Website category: auto
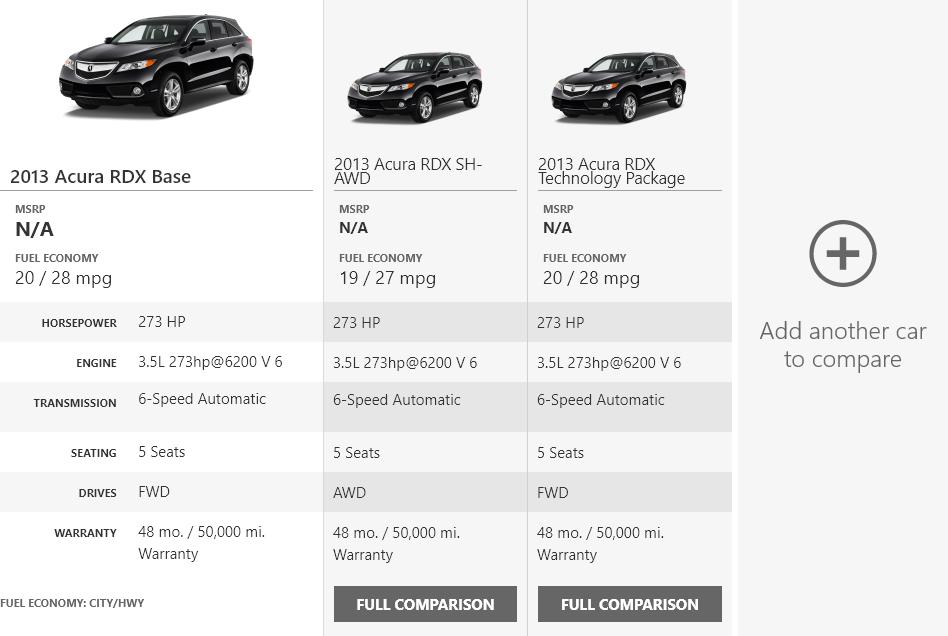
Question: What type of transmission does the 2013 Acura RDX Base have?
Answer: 6-Speed Automatic

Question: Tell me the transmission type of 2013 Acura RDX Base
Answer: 6-Speed Automatic

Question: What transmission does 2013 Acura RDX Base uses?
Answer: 6-Speed Automatic

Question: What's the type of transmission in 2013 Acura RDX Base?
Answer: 6-Speed Automatic

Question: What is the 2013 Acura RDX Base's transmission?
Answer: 6-Speed Automatic

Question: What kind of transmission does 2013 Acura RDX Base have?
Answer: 6-Speed Automatic

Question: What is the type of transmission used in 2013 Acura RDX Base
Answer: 6-Speed Automatic

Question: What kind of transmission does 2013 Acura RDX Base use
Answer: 6-Speed Automatic

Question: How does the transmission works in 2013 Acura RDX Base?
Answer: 6-Speed Automatic

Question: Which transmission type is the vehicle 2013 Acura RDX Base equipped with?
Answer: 6-Speed Automatic

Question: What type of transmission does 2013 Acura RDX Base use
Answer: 6-Speed Automatic

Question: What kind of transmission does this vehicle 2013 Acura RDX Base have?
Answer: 6-Speed Automatic

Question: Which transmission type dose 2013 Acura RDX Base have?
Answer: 6-Speed Automatic

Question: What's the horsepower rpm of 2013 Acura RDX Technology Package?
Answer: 273 HP

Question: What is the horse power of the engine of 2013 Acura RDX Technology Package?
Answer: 273 HP

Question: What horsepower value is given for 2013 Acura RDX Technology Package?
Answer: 273 HP

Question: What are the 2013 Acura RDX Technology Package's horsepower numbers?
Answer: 273 HP

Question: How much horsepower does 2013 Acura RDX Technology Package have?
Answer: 273 HP

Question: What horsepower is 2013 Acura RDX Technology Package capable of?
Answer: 273 HP

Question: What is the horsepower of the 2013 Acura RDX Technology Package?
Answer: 273 HP

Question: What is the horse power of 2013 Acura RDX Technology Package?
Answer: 273 HP

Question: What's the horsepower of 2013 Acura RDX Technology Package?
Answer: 273 HP

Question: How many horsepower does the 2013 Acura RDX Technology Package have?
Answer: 273 HP

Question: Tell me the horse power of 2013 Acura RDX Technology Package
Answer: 273 HP

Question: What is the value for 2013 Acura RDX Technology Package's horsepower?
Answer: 273 HP

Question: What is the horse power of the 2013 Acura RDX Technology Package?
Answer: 273 HP

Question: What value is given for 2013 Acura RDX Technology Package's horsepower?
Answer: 273 HP

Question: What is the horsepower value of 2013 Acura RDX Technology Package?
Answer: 273 HP

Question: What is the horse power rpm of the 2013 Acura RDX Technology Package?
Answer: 273 HP

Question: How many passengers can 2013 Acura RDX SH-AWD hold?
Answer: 5 Seats

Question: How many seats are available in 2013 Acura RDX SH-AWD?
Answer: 5 Seats

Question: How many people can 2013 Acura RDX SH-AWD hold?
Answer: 5 Seats

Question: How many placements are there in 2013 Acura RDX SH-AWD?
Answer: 5 Seats

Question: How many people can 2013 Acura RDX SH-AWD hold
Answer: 5 Seats

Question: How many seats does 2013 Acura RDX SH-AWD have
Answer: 5 Seats

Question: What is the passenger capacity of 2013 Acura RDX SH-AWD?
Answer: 5 Seats

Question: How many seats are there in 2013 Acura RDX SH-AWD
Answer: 5 Seats

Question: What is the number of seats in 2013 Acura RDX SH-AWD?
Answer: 5 Seats

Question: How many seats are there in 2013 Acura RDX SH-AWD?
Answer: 5 Seats

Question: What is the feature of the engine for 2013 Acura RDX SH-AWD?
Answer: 3.5L 273hp@6200 V 6

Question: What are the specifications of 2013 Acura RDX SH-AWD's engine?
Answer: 3.5L 273hp@6200 V 6

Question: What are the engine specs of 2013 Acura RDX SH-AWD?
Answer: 3.5L 273hp@6200 V 6

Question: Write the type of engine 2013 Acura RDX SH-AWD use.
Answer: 3.5L 273hp@6200 V 6

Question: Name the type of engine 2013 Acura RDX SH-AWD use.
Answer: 3.5L 273hp@6200 V 6

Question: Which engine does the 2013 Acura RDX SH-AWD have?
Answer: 3.5L 273hp@6200 V 6

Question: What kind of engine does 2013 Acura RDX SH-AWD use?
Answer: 3.5L 273hp@6200 V 6

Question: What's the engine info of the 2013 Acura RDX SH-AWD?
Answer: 3.5L 273hp@6200 V 6

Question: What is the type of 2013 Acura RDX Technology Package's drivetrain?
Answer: FWD

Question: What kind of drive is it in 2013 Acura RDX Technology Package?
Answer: FWD

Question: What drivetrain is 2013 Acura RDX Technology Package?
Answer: FWD

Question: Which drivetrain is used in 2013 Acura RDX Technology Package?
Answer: FWD

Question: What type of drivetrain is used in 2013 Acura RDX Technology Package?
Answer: FWD

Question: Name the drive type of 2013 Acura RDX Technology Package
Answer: FWD

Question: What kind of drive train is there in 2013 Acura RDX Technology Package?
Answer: FWD

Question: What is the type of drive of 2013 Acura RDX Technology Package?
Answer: FWD

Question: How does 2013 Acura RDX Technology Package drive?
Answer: FWD

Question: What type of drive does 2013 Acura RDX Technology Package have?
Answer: FWD

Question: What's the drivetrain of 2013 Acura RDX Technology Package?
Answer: FWD

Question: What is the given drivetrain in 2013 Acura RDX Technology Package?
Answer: FWD

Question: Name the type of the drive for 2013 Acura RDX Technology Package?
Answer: FWD

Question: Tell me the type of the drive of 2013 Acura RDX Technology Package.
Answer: FWD

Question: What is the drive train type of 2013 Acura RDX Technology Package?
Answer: FWD

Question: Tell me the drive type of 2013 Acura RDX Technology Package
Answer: FWD

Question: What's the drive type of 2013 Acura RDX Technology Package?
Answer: FWD